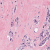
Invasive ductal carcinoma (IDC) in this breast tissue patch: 1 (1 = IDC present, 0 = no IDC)